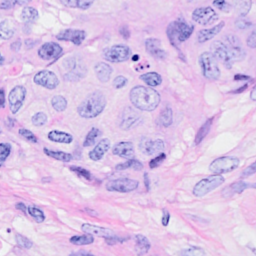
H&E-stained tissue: Breast